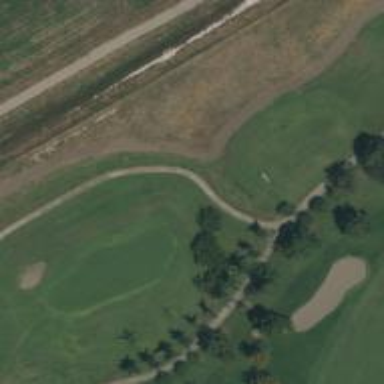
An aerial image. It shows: Service road designated as golf cart path.